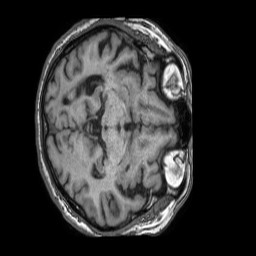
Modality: T1w
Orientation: axial
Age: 81
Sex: male
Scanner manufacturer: philips
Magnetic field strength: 1.5 T
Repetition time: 0.007093 s
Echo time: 0.003202 s